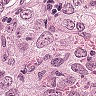
Metastatic tissue present: yes